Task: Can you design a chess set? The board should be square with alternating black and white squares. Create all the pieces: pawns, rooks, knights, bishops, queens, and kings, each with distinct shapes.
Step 352:
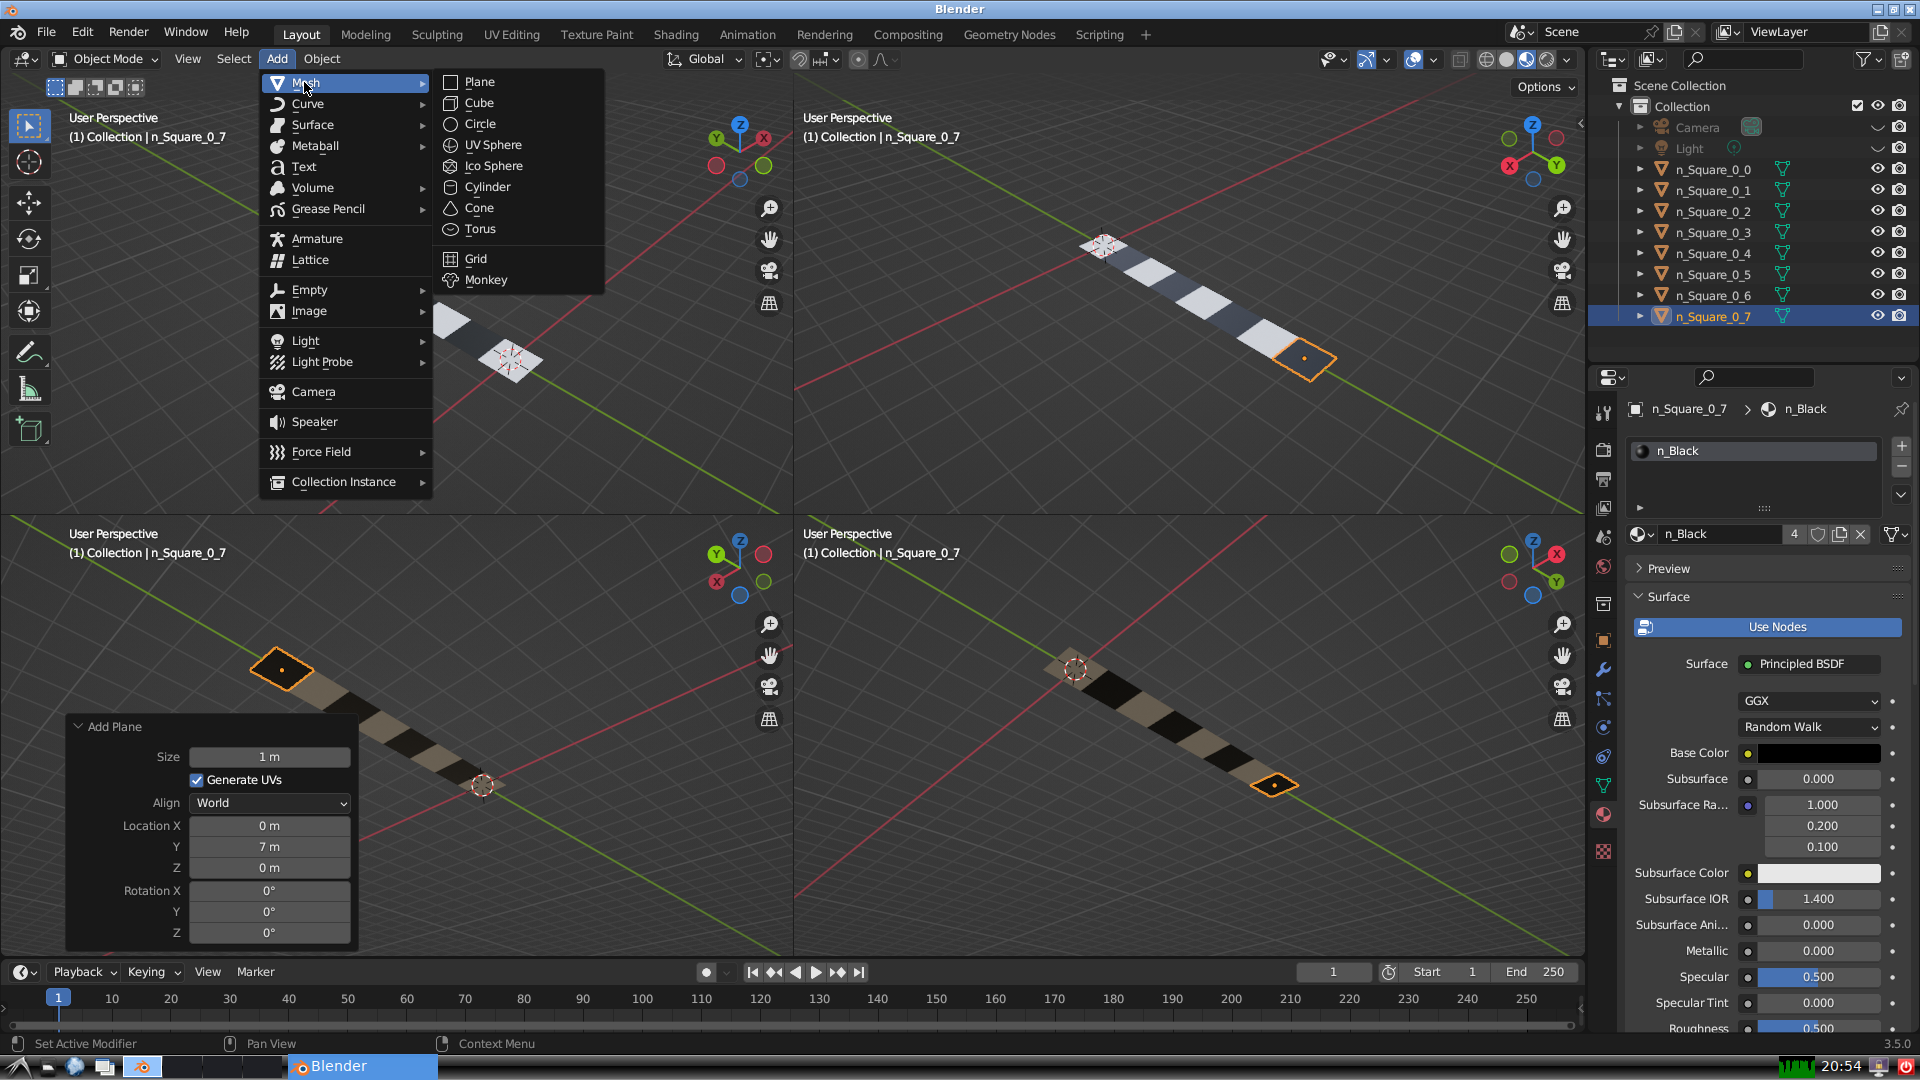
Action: {"mouse_move": [499, 79]}